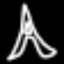
Label: The Eiffel Tower